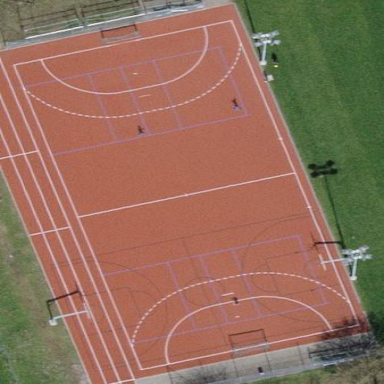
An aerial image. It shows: Multi-sport pitch on leisure land.